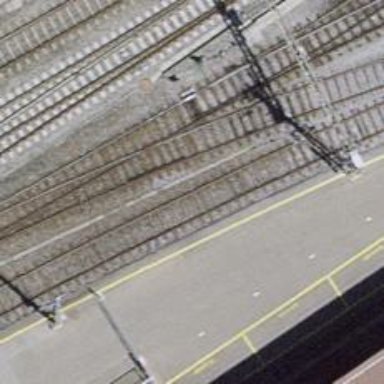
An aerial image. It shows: Single-track electrified railway service yard with contact line for trains.